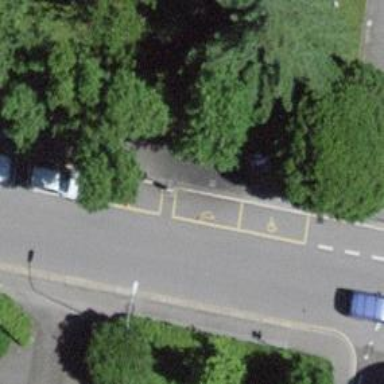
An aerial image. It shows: Charging station.